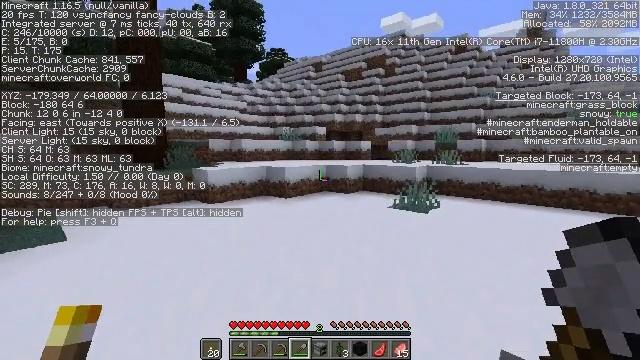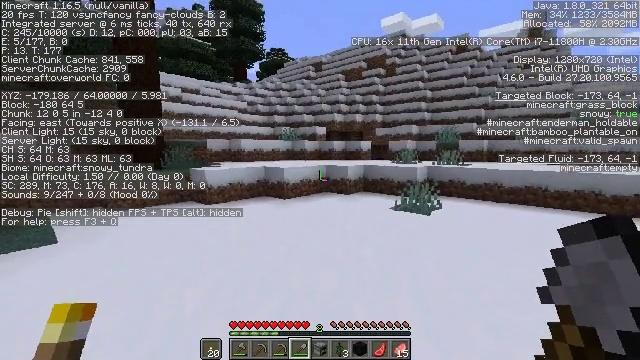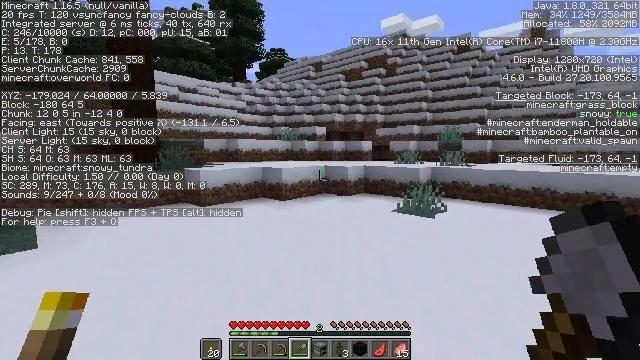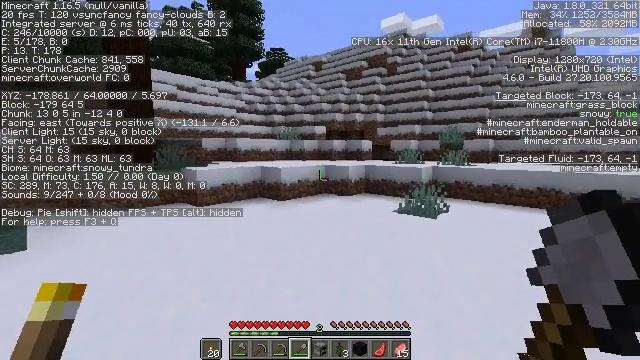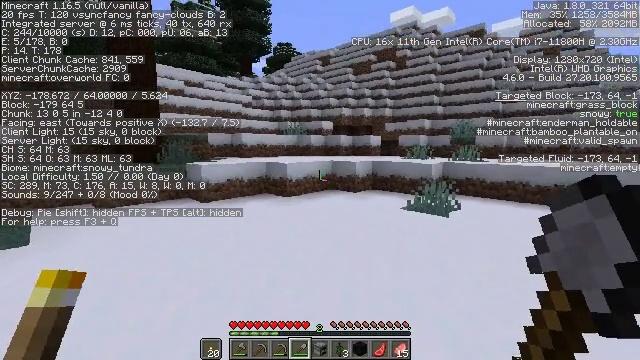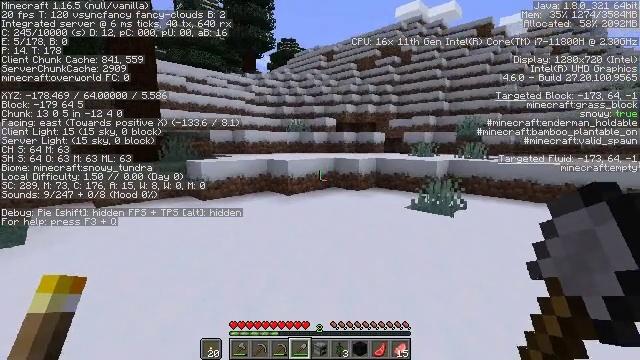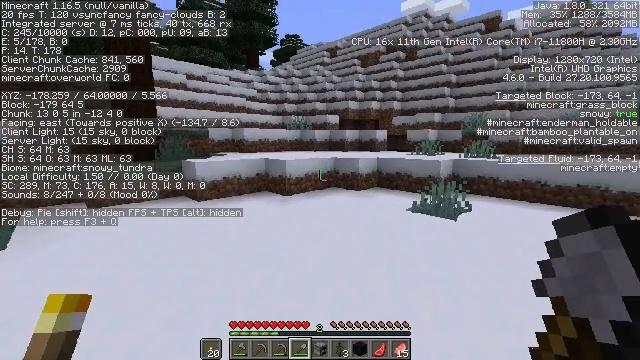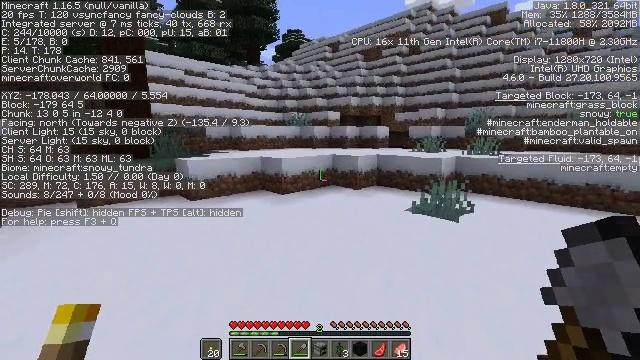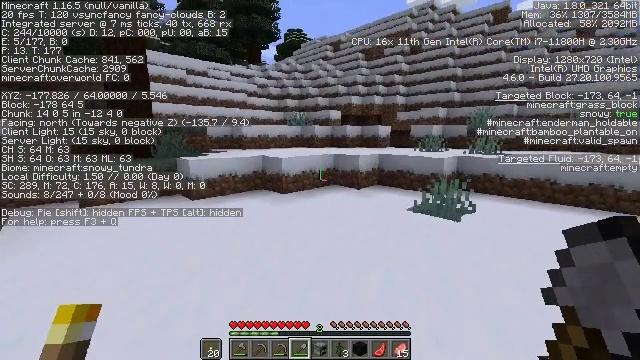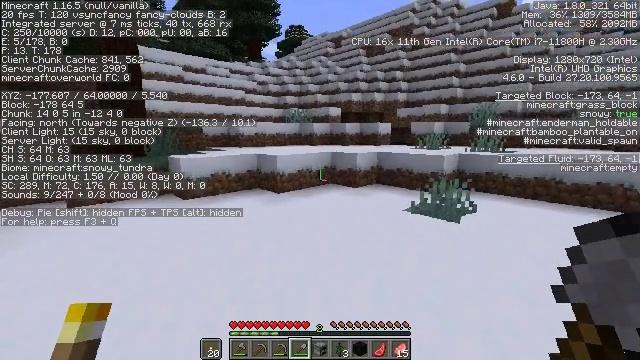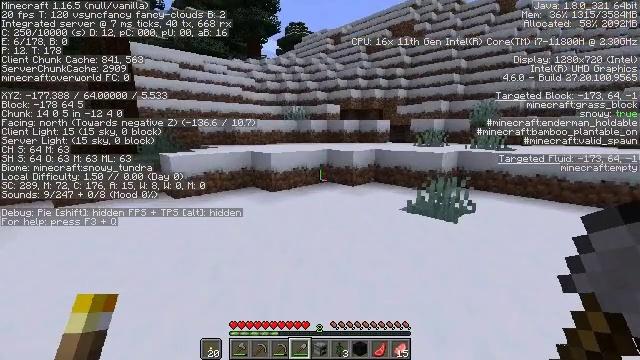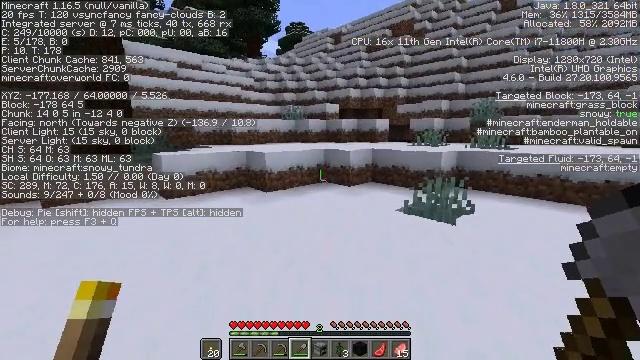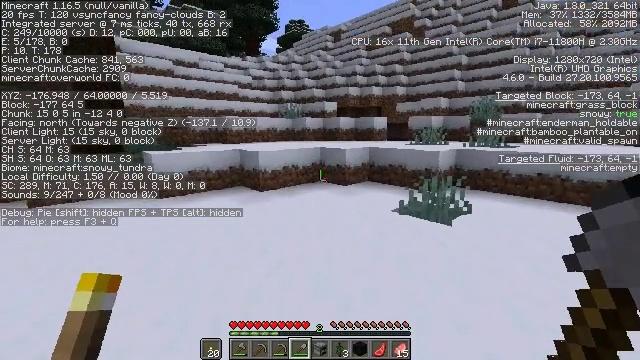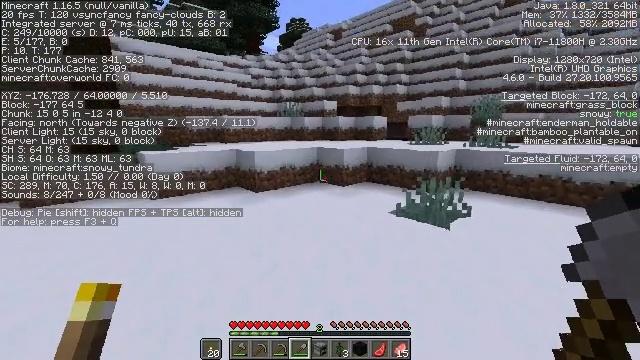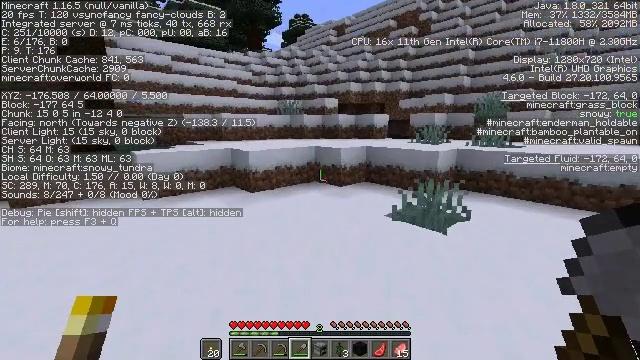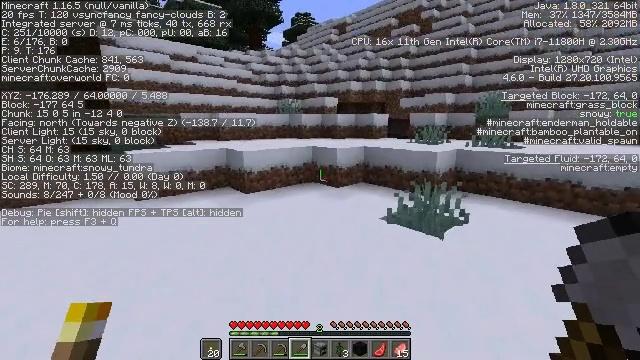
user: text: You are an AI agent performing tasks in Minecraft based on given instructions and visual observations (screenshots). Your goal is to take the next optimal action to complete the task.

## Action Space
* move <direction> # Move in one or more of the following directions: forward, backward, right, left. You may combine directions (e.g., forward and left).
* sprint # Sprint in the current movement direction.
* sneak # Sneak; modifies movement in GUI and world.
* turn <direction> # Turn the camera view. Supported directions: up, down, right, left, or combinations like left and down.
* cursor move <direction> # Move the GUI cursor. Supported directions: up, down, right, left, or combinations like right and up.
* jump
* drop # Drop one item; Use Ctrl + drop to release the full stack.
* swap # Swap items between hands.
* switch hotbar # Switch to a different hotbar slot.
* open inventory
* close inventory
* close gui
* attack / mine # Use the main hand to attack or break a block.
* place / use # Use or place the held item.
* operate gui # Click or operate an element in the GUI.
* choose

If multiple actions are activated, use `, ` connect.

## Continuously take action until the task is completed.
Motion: motion action
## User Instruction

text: Dig up the snow layers.
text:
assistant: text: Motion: move forward
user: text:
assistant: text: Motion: move forward
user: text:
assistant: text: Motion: move forward
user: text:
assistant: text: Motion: move forward and move right, turn left
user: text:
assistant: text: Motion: move forward and move right
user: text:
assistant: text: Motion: move forward and move right, turn left
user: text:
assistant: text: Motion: move forward and move right
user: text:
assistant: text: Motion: move forward and move right
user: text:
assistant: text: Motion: move forward and move right
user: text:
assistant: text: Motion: move forward and move right
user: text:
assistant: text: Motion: move forward and move right
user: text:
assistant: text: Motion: move forward and move right
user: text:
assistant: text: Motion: move forward and move right
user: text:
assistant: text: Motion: move forward and move right
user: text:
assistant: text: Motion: move forward and move right
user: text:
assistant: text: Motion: move forward and move right
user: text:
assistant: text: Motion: move forward and move right
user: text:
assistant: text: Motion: move forward and move right
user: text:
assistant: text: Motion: move forward and move right, turn right and down
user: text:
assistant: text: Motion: move forward and move right, turn right and down
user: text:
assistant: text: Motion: move forward and move right, turn right and down
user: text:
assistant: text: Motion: move forward, turn right and down
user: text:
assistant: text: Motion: move forward, turn right
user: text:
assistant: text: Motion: move forward
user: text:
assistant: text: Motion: move forward
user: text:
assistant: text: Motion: move forward
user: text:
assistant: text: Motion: move forward
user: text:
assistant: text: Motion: move forward
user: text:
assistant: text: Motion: move forward
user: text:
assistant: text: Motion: move forward